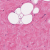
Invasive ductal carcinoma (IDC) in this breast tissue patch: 0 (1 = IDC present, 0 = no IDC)